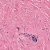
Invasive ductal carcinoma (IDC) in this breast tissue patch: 0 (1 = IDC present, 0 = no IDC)